Interaction volume radius: 10 \u00c5
Interaction volume height: 10 \u00c5
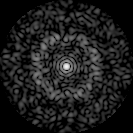
Disorder parameter: 0.8301